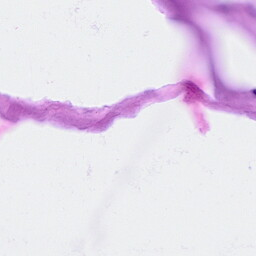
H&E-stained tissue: Breast